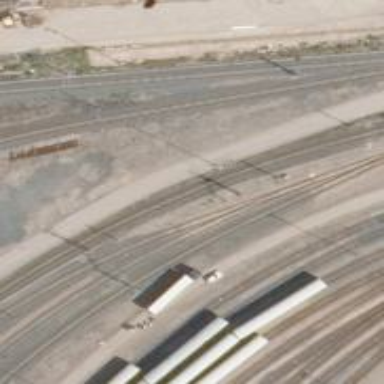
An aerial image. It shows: Rail yard with electrified contact lines for railway operations.